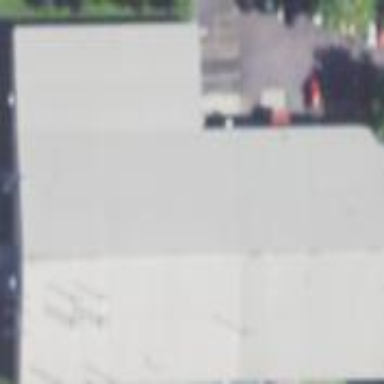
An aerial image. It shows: Warehouse building.